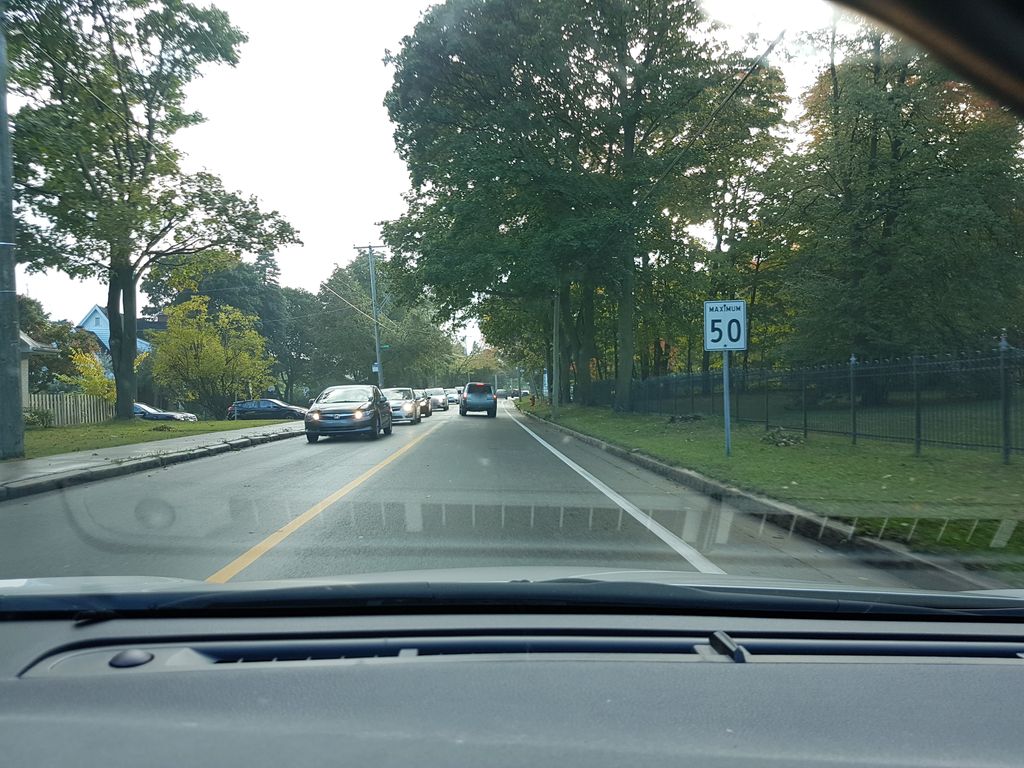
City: quebec_city